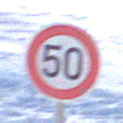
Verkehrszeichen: Geschwindigkeit50
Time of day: MorningAfternoon
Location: Outdoor (Nature)
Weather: PartlyCloudy
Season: Winter
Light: Natural